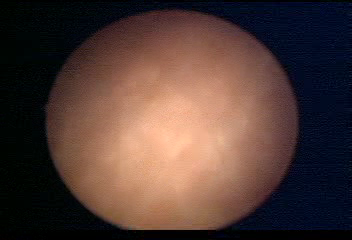
Modality: WLC
Class: Normal mucosa
Bladder cancer association: No